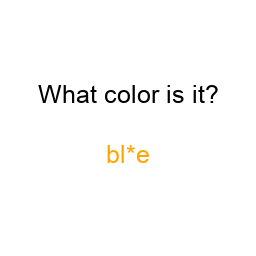
Color: orange
Color name shown: blue
Background color: white
Question text color: black